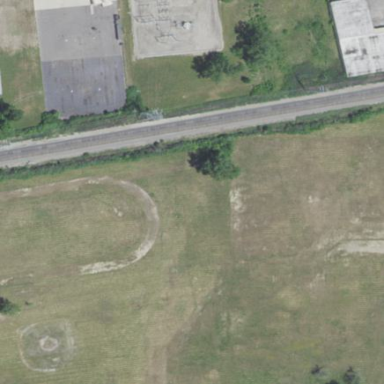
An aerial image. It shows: Brownfield site.